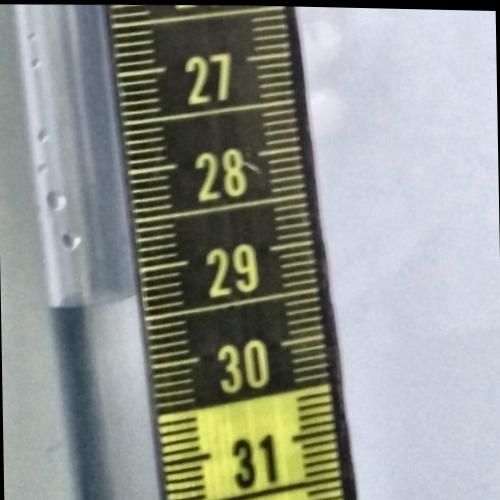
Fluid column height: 29.3 cm